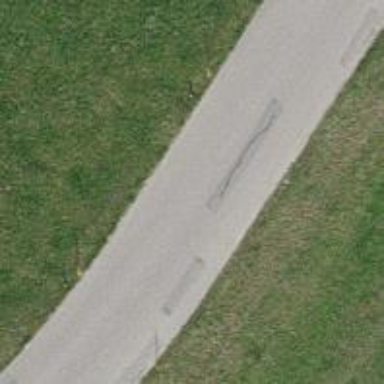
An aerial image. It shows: Unclassified road with asphalt surface.